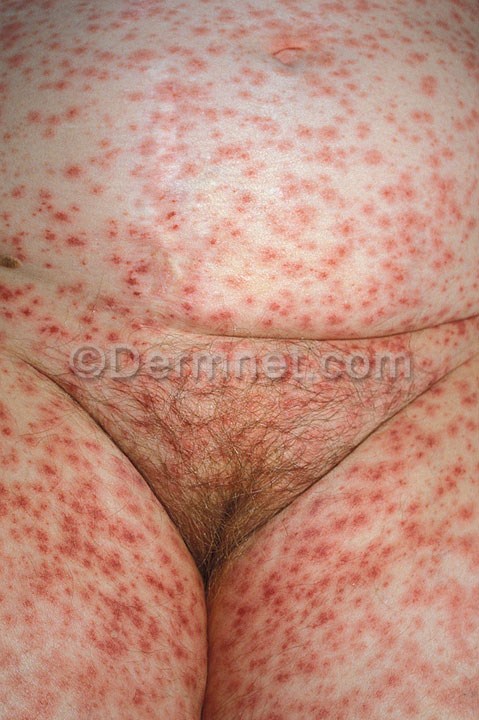
Disease: Vasculitis Photos